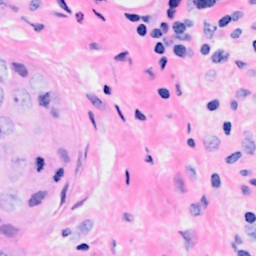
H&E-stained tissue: Breast